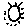
Label: sun